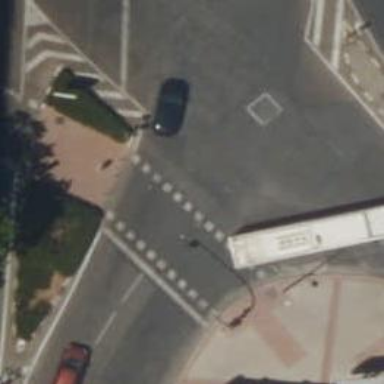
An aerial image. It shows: Road crossing with traffic signals.